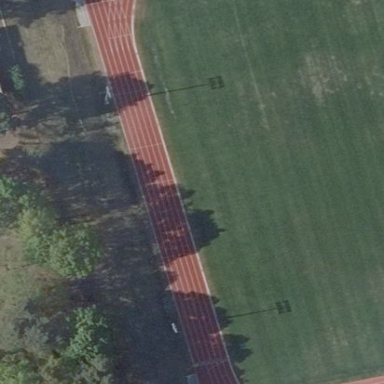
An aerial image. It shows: Bleachers on leisure land.